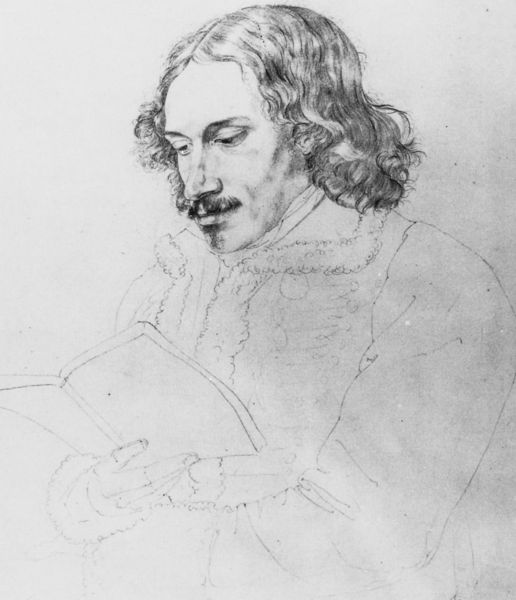
Titel: Philipp Veit
Künstler: Carl Philipp Fohr
Institution: Heidelberg, Kurpfälzisches Museum der Stadt
Schlagwörter: hand, kopf, mann, weiß, finger, nase, schwarz, skizze, zeichnung, blick, anzug, bart, schnurrbart, arm, augen, kragen, lang, ärmel, herr, portrait, porträt, auge, haare, kinn, locken, wangen, papier, studie, schmal, lesen, wange, ellenbogen, kinnbart, schnauzbart, buch, seite, uniform, bleistift, spitzbart, leser, lesend, weich, unfertig, aufgeschlagen, spanier, angedeutet, dreiviertelportrait, langhaarig, porträtskizze, portraitskizze, 2/3